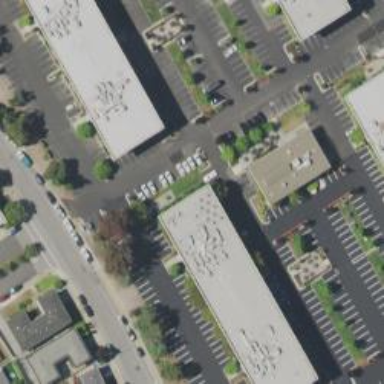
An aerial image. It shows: Commercial building.